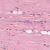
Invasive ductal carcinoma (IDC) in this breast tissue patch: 0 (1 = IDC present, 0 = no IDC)